Field crop: maize
Growth stage: 2
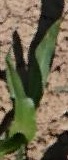
Species: maize